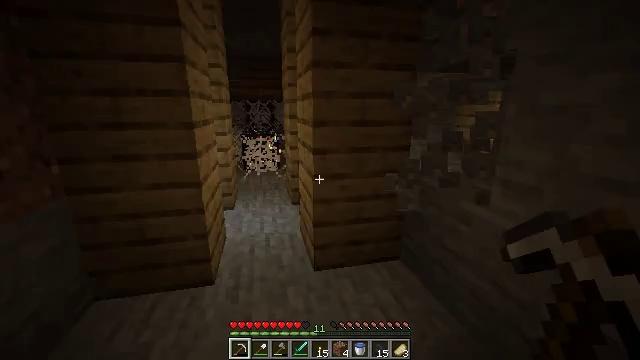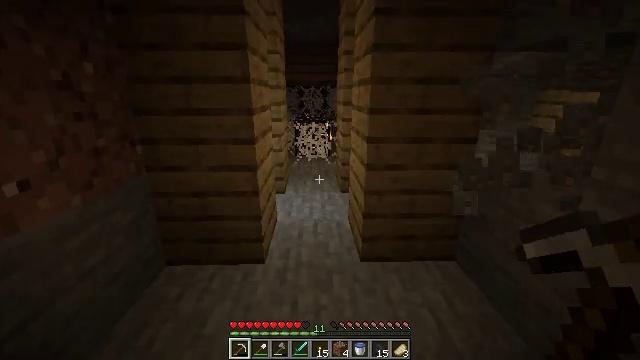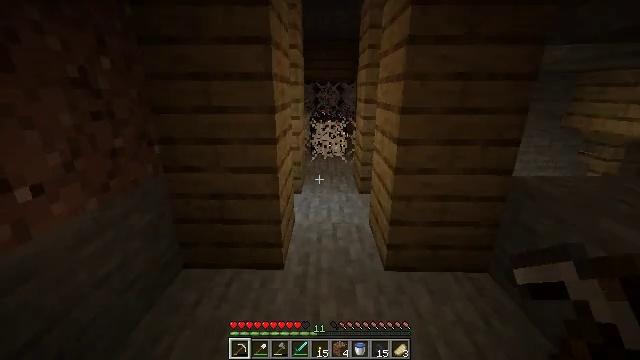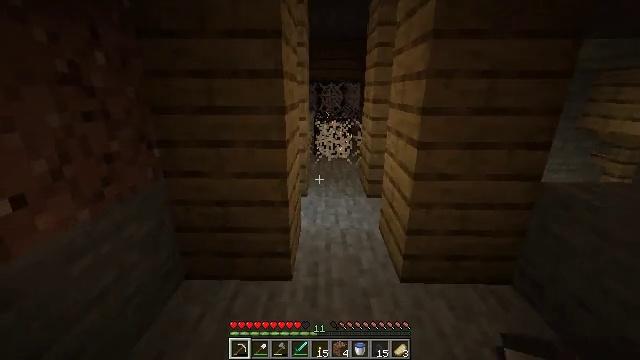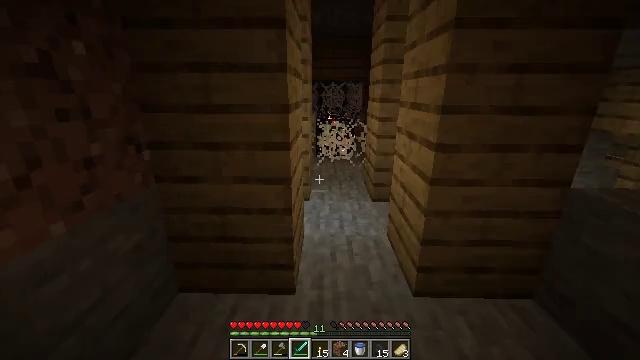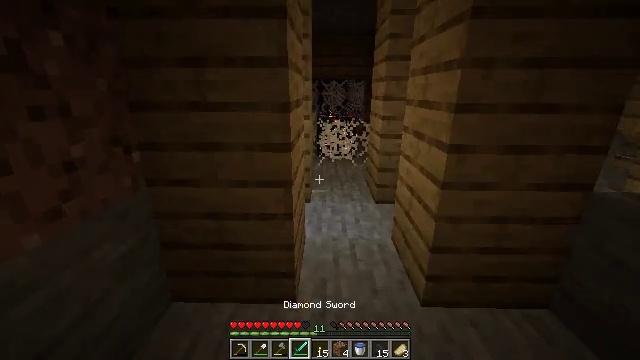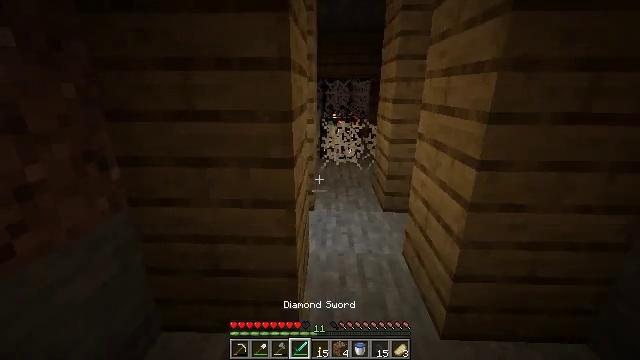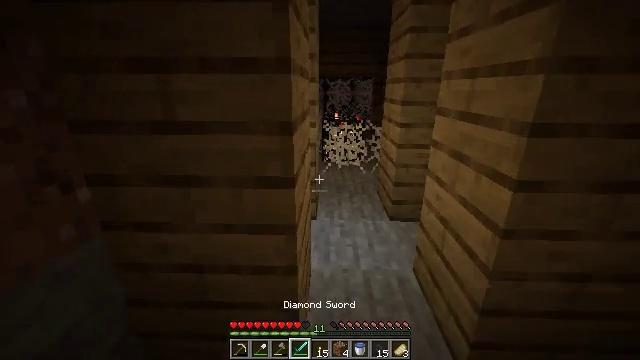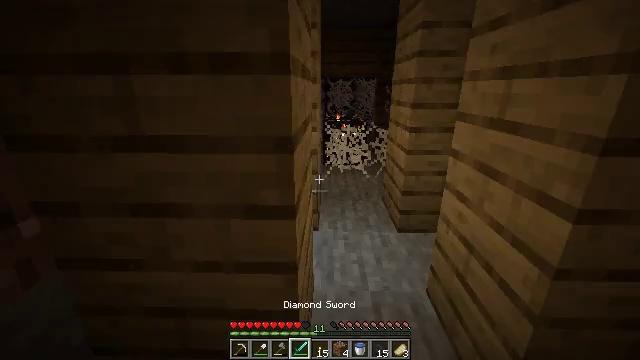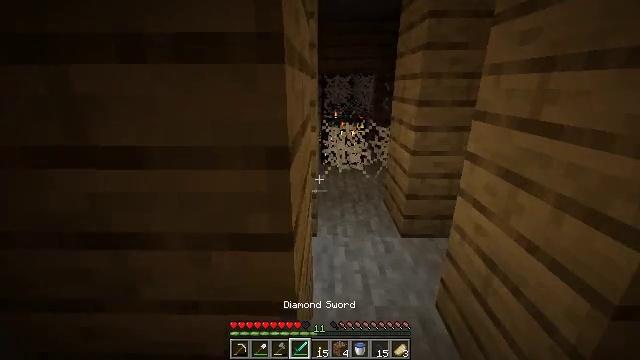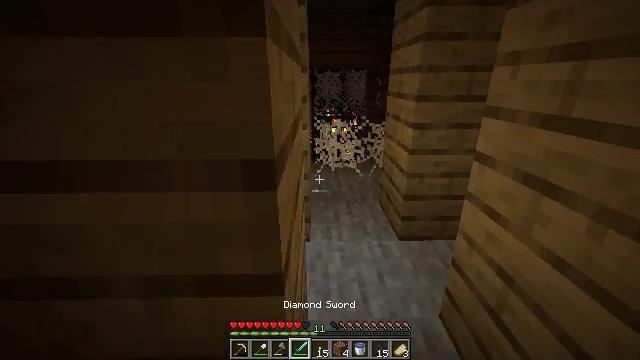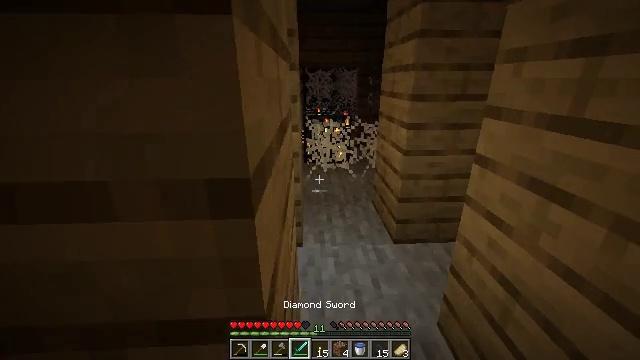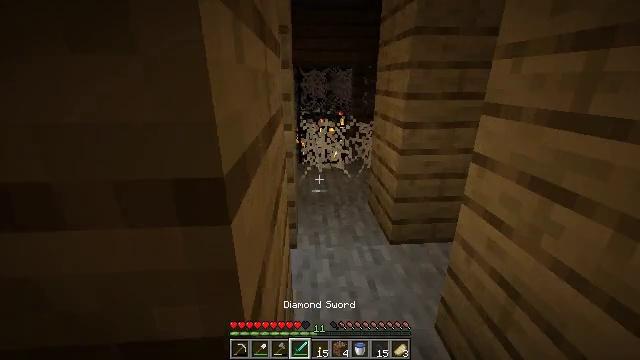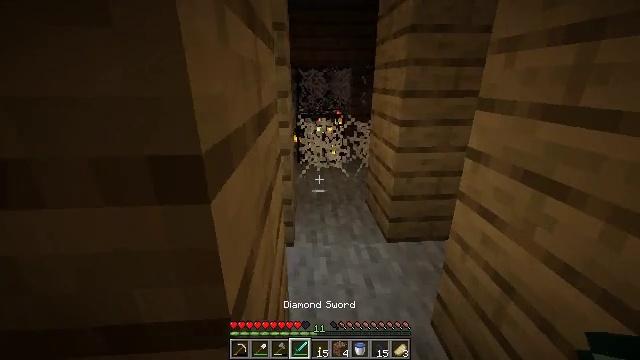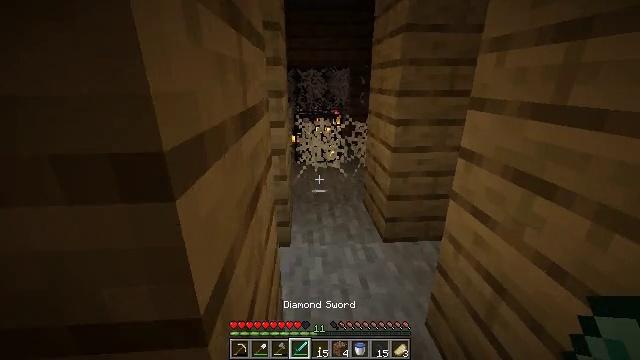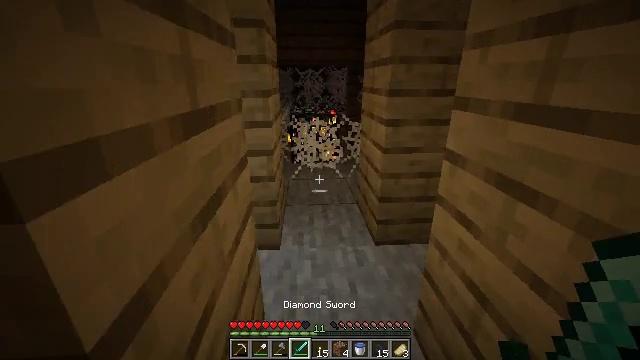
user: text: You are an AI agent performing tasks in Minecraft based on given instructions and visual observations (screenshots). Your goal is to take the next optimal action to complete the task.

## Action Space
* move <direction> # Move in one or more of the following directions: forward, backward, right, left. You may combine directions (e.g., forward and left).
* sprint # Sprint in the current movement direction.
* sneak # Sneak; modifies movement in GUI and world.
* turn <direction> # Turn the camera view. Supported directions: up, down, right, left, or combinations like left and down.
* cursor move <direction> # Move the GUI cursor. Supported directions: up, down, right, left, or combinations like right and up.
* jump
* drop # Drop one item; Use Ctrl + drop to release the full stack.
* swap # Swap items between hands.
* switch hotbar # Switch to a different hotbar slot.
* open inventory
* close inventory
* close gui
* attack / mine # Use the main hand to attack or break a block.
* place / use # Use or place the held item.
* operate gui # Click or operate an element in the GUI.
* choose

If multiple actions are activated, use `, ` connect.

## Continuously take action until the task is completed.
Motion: motion action
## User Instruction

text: Collect cobweb using shears for string.
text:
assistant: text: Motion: move forward and move left, turn left and down
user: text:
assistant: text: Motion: move forward and move left, turn left
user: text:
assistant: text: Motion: move forward
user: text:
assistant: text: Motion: move forward, switch to hotbar 4
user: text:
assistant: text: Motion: move forward, switch to hotbar 4
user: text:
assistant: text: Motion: move forward, switch to hotbar 4
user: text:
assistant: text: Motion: move forward, switch to hotbar 4
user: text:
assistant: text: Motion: move forward, switch to hotbar 4
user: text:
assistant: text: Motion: move forward
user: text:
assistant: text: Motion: move forward, turn right
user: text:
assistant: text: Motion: move forward, turn right
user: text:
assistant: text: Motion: move forward, turn right
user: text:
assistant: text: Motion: move forward
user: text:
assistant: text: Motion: move forward and move right
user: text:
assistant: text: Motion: move forward and move right
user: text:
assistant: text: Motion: move forward and move right, turn left
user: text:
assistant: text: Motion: move forward, turn left
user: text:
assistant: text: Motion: move forward
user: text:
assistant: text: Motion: move forward
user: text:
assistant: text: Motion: move forward
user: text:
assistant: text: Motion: move forward
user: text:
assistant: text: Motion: move forward
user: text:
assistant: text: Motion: move forward
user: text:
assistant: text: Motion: move forward, attack / mine
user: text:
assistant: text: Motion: move forward, attack / mine
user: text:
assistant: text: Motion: attack / mine
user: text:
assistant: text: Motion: attack / mine
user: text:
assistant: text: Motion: attack / mine
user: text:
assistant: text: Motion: attack / mine
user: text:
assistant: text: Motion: attack / mine